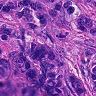
Metastatic tissue present: yes